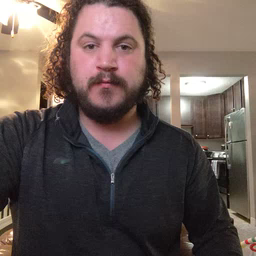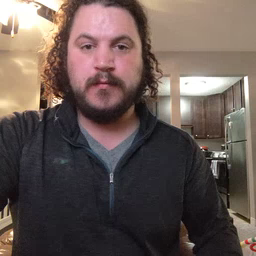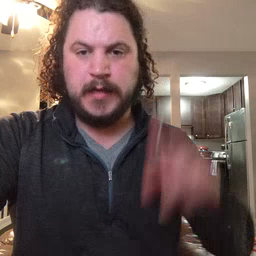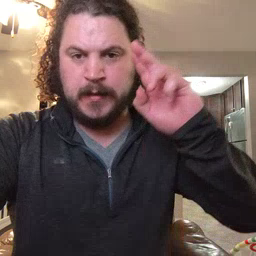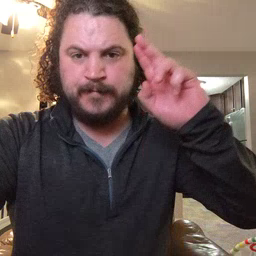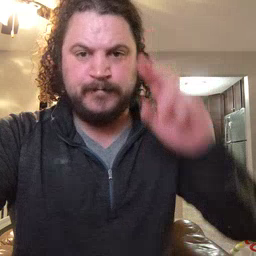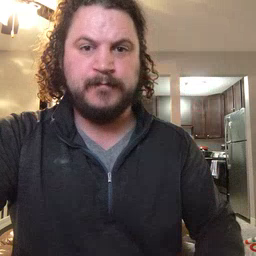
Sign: uncle